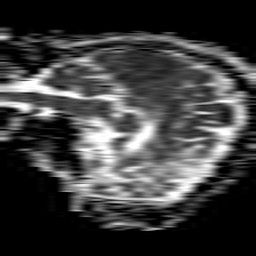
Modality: ADC
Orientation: sagittal
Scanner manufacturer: philips
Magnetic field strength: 1.5 T
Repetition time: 4.6 s
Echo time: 0.08517 s